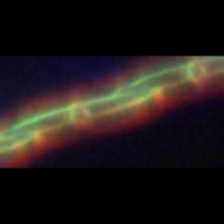
Taxon: Psuedo-nitzschia
Group: Diatoms